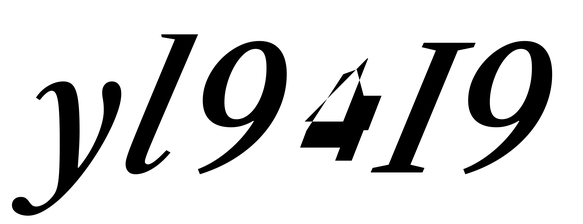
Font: LibreCaslonText-Italic_Medium_Italic